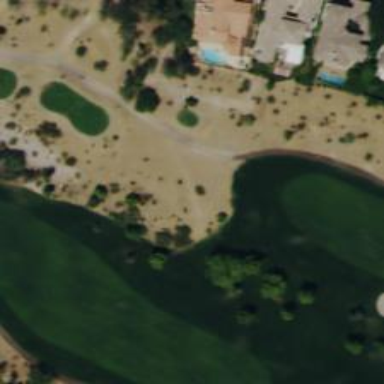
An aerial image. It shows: Pathway for golfing.